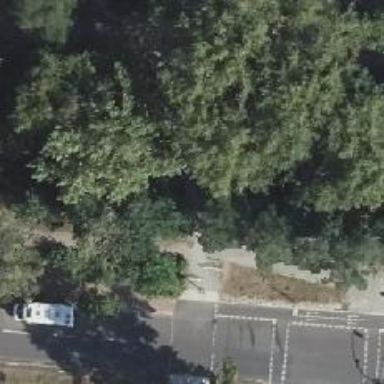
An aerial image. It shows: Footway.